Interaction volume radius: 10 \u00c5
Interaction volume height: 25 \u00c5
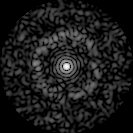
Disorder parameter: 0.8252